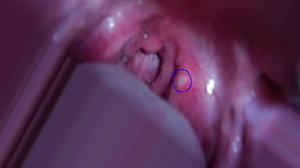
Condition: Mouth Ulcer